Question: I have a back button in a custom header. Sometimes the click area is the entire button. Sometimes the click area is a small part of the bottom of the button. Any ideas what might cause this? If I use a tap gesture, the gesture recognizer stops firing an event.
Here's what it looks like. The red is the button. The blue is the header container. The green is the header label inside of the content layout.

Initialize my header view. You can see that the button is on the top layer. Everything else gets added to the content view, so any added elements shouldn't interfere with the clickabilitiy.
'''
- (id)initWithFrame:(CGRect)frame
{
self = [super initWithFrame:frame];
if (self) {
CGFloat statusBarHeight = 0.0;//for iOS below 7.0
if([[[UIDevice currentDevice] systemVersion] floatValue] >= 7.0) {
statusBarHeight = [[UIApplication sharedApplication] statusBarFrame].size.height;;
}
self.contentLayout = [[UIView alloc] initWithFrame:CGRectMake(0.0, statusBarHeight, frame.size.width, frame.size.height - statusBarHeight)];
[self addSubview:self.contentLayout];
CGFloat height = 44.0 < self.contentLayout.frame.size.height ? 44.0 : self.contentLayout.frame.size.height;
self.ivBack = [[UIImageView alloc] initWithFrame: CGRectMake(15.0, (height - 15.0) / 2.0, 11.5, 15.0)];
[self.ivBack setImage:[UIImage imageNamed:@"back.png"]];
[self.ivBack setUserInteractionEnabled:YES];
[self.ivBack setHidden:YES];
[self.contentLayout addSubview:self.ivBack];
self.btnBack = [UIButton buttonWithType:UIButtonTypeCustom];
[self.btnBack setAccessibilityLabel:@"btnBack"];
[self.btnBack setFrame: CGRectMake(0.0, 0.0, 50.0, self.frame.size.height)];
[self addSubview:self.btnBack];
self.layer.shadowPath = [UIBezierPath bezierPathWithRect:self.bounds].CGPath;
self.layer.shadowColor = [[UIColor colorWithRed:123.0/255.0 green:123.0/255.0 blue:123.0/255.0 alpha:1.0] CGColor];
self.layer.shadowOffset = CGSizeMake(0, 2.0);
self.layer.shadowRadius = 4.0;
self.layer.shadowOpacity = 0.7;
[self.btnBack setBackgroundColor:[UIColor redColor]];
[self.contentLayout setBackgroundColor:[UIColor blueColor]];
}
return self;
}
'''
Enabling the button and assigning it a click event.
'''
-(void)addBackTarget:(id)target selector:(SEL)selector {
[self.ivBack setHidden:NO];
[self.btnBack addTarget:target action:selector forControlEvents:UIControlEventTouchDown];
}
'''
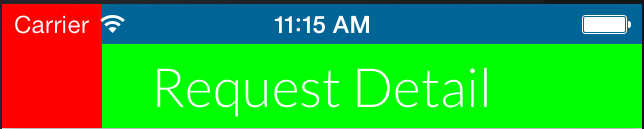
Answer: I have no idea why the above solution was so fickle. The button fit in its container. The container fit in its view. There was nothing in front of the button. To get the back button to work consistently, I made my header a subclass of 'UINaviationBar'. In the subclass I added a 'UIBarButtonItem' to the 'topItem' (I had to initialize this first). Seems to be working great now.